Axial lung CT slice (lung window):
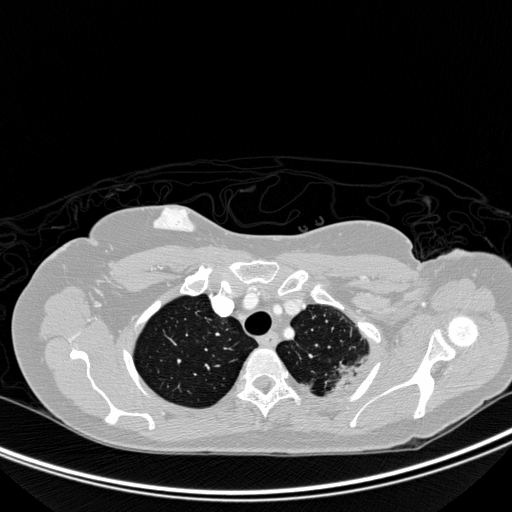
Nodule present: no